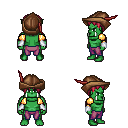
a pixel art fantasy rpg character, male body template, orc, green skin, gold arm armor, magenta pants, ruby red plain hairstyle, leather cap, white cloth bracers, four views (front, back, left, right), 2x2 character sprite sheet, small pixel art, hard edges, no anti-aliasing